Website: crate-barrel
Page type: address-validator
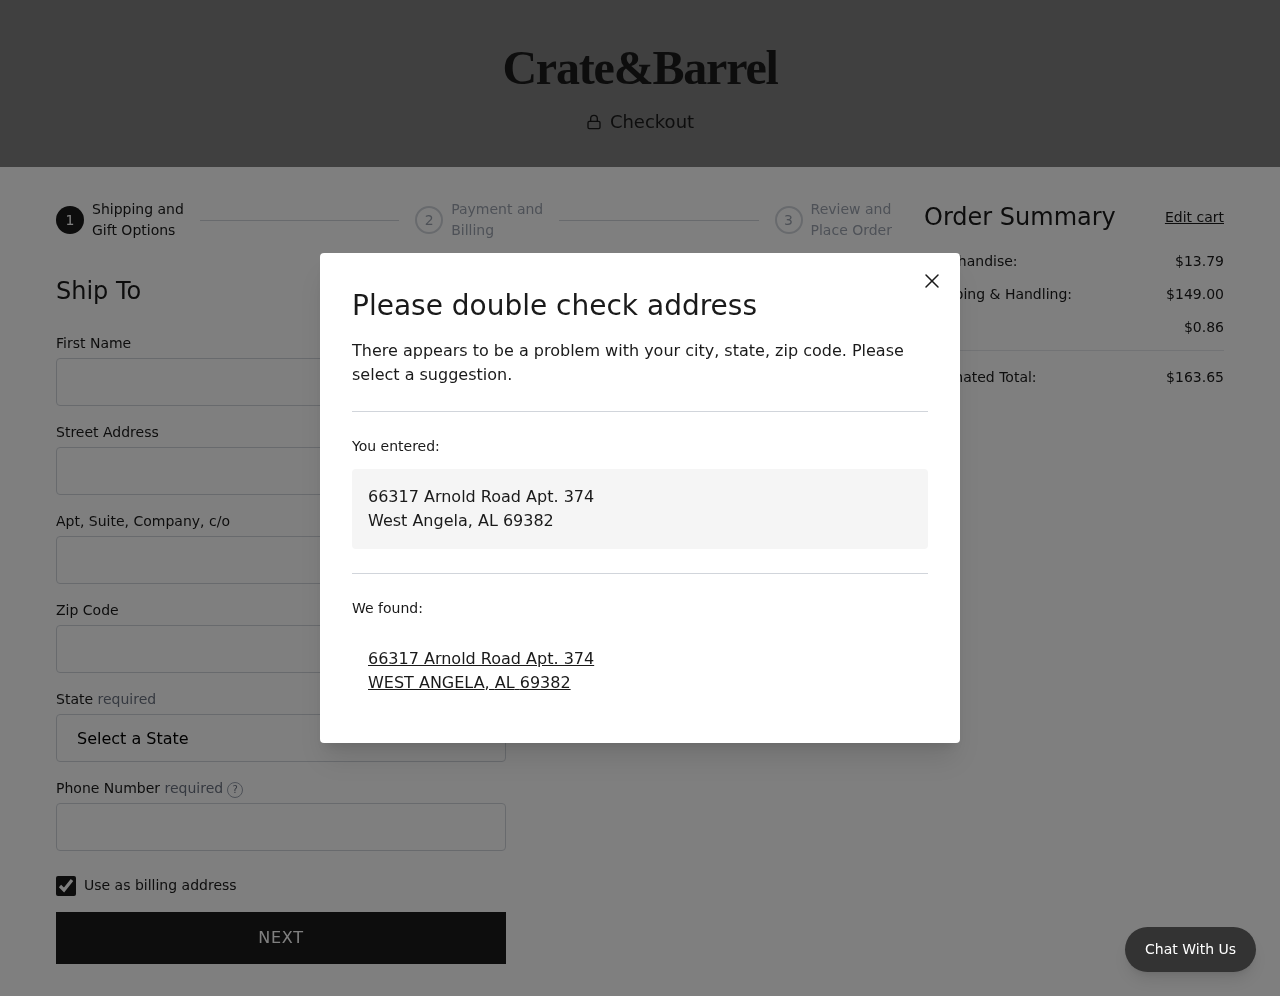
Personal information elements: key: PII_CITY
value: West Angela
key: PII_CITY
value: WEST ANGELA
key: PII_FIRSTNAME
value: Betty
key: PII_PHONE
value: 2418931075
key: PII_POSTCODE
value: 69382
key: PII_STATE
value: Alabama
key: PII_STATE_ABBR
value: AL
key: PII_STREET
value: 66317 Arnold Road Apt. 374
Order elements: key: ORDER_SUBTOTAL
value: $13.79
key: ORDER_SHIPPING_COST
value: $149.00
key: ORDER_TAX
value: $0.86
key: ORDER_TOTAL
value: $163.65